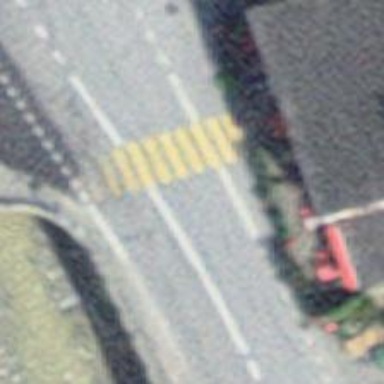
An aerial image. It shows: Marked crossing on the road.